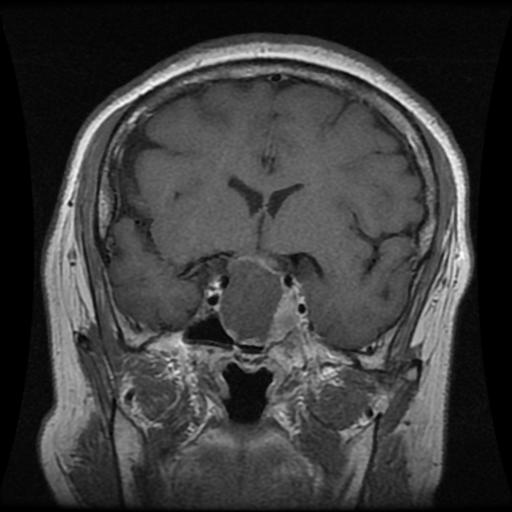
Label: pituitary